【题型】证明题　【知识点】平面几何　【难度】easy
已知：如图, 点 $D$、$E$ 分别在 $\triangle ABC$ 的 $AB$、$AC$ 边上, $AE = EC$, $AE^2 = \frac{1}{2} AD \cdot AB$, 联结 $DE$。

(1) 证明：$\triangle ADE \sim \triangle ACB$；

(2) 取 $AD$ 的中点 $F$, 联结 $EF$、$BE$, 求证：$\angle DEF = \angle CBE$。
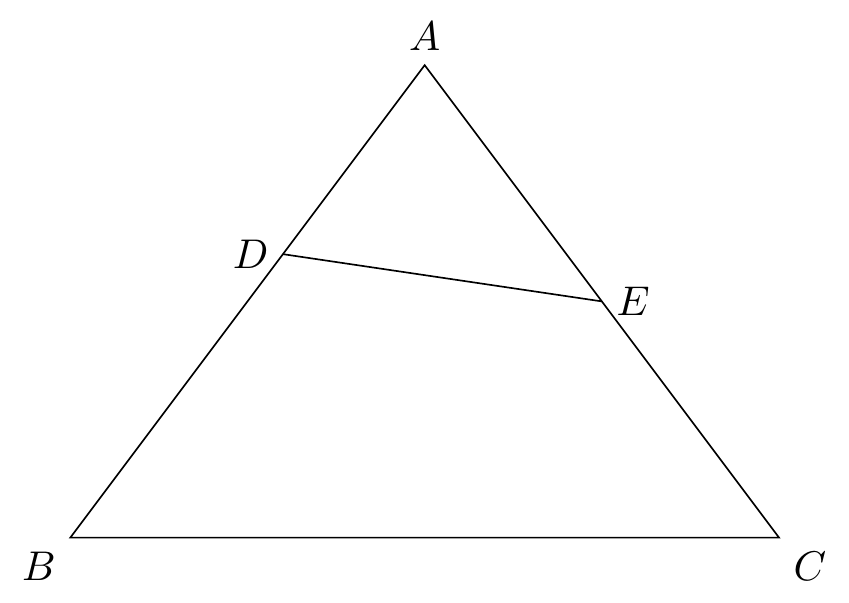
【解答】
解：(1)证明：$\because AE = EC$,

$\therefore AC = 2AE$,

$\because AE^2 = \frac{1}{2}AD \cdot AB$,

$\therefore 2AE^2 = AD \cdot AB$,

$\therefore AE \cdot AC = AD \cdot AB$,

$\therefore \frac{AE}{AB} = \frac{AD}{AC}$,

$\because \angle DAE = \angle CAB$,

$\therefore \triangle ADE \sim \triangle ACB$；

(2)证明：如图,

$\because$ 点 $F$ 是线段 $AD$ 的中点,

$\therefore AD = 2DF$,

$\because \triangle ADE \sim \triangle ACB$,

$\therefore \frac{DE}{CB} = \frac{AD}{AC}$, $\angle FDE = \angle ECB$,

$\therefore \frac{DE}{CB} = \frac{2DF}{2EC} = \frac{DF}{EC}$,

$\therefore \triangle DEF \sim \triangle CBE$,

$\therefore \angle DEF = \angle CBE$。
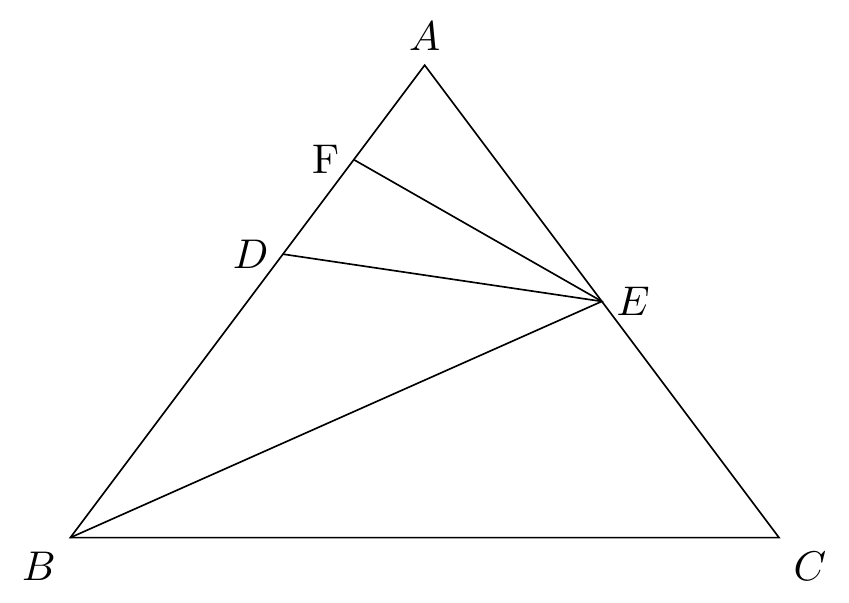